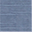
Piece: xx